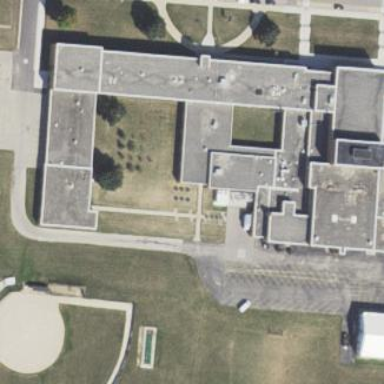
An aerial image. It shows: School building.